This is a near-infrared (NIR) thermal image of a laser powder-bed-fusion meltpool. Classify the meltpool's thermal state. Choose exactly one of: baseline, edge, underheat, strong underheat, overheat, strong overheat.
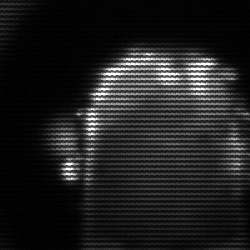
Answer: baseline